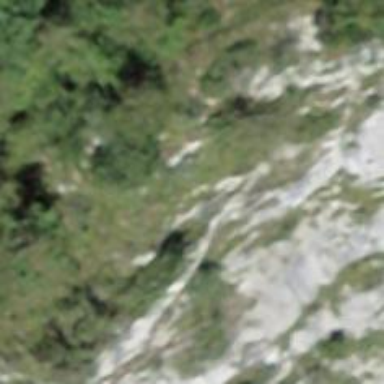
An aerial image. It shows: Natural cliff.